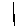
Label: line